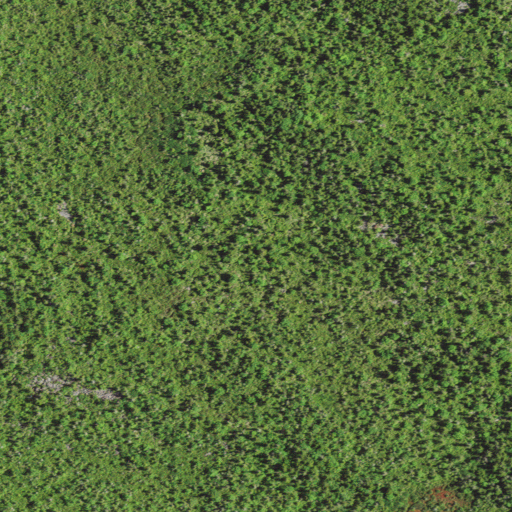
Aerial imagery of plain(s) in West Virginia named Flatrock Plains containing only evergreen forest